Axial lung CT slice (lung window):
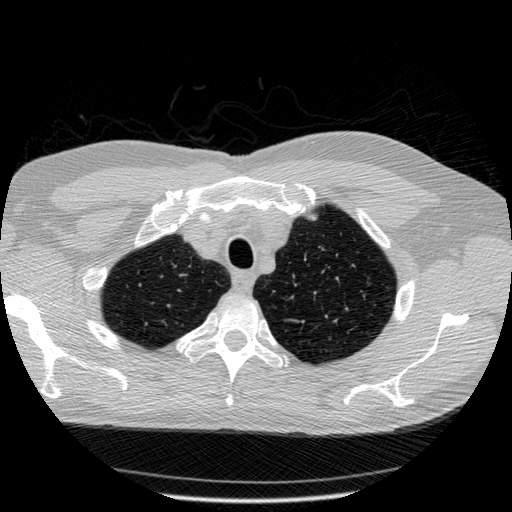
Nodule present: no